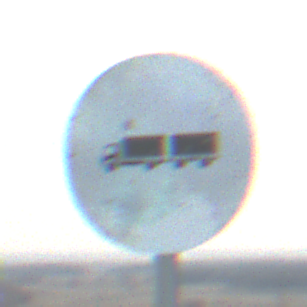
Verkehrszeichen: VerbotLastkraftwagenMitAnhaenger
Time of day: SunriseSunset
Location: Outdoor (RoadRail)
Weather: PartlyCloudy
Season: NotSpecified
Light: Natural